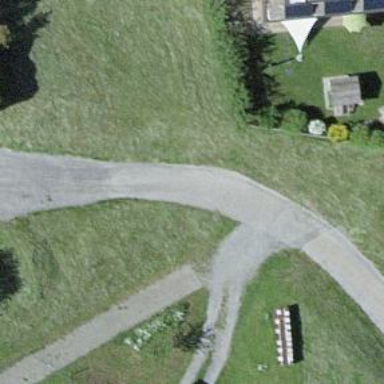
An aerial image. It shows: Driveway.